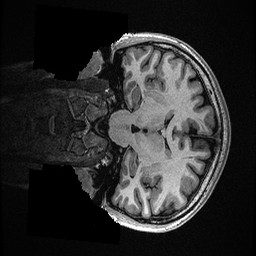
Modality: T1w
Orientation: coronal
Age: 24
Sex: female
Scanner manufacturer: ge
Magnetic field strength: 3 T
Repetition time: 0.006952 s
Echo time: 0.00292 s